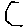
Label: hexagon